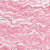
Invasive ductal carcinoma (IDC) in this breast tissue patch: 0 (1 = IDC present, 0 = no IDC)